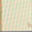
Piece: xx